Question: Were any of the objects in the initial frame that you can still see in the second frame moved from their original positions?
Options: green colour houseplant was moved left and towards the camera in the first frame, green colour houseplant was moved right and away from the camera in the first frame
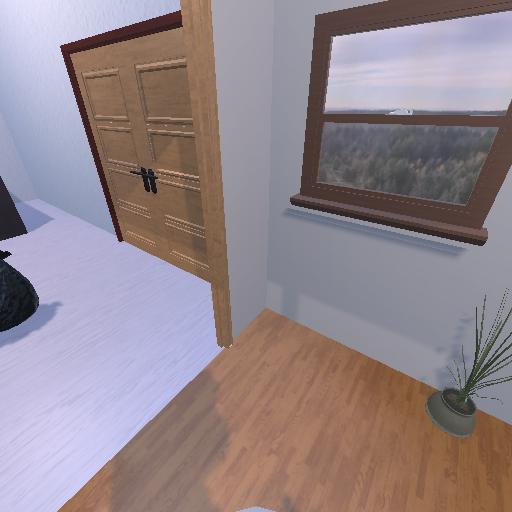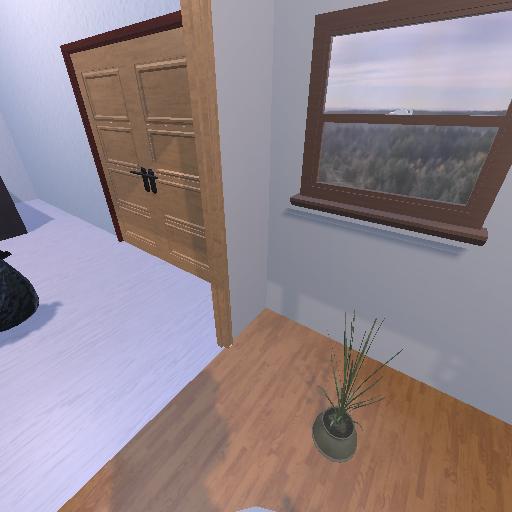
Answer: green colour houseplant was moved left and towards the camera in the first frame